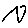
Label: line